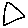
Label: triangle